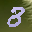
Label: 3